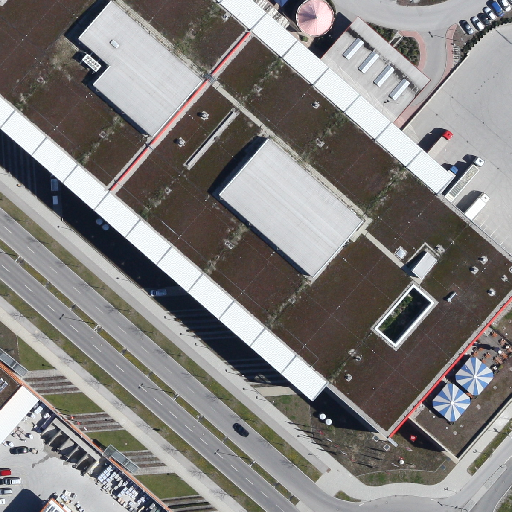
Referring expression: paved road along with tree